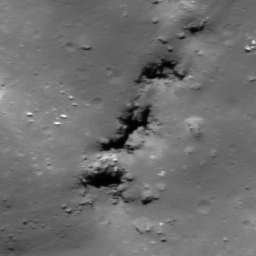
Pit: Tycho 15b
Host crater: Tycho
Host type: impact_melt
Lunar coordinates: latitude -43.146, longitude 349.633